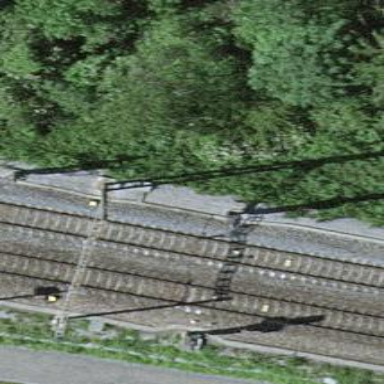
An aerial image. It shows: Railway signal.